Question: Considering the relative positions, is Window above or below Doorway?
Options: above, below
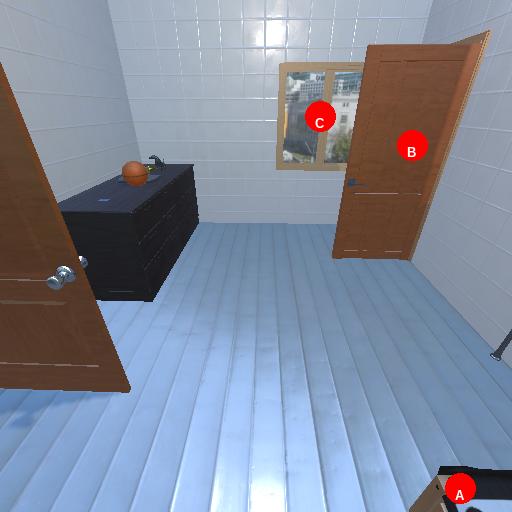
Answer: above